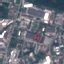
Land use / land cover: Industrial